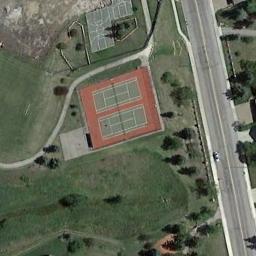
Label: tennis_court